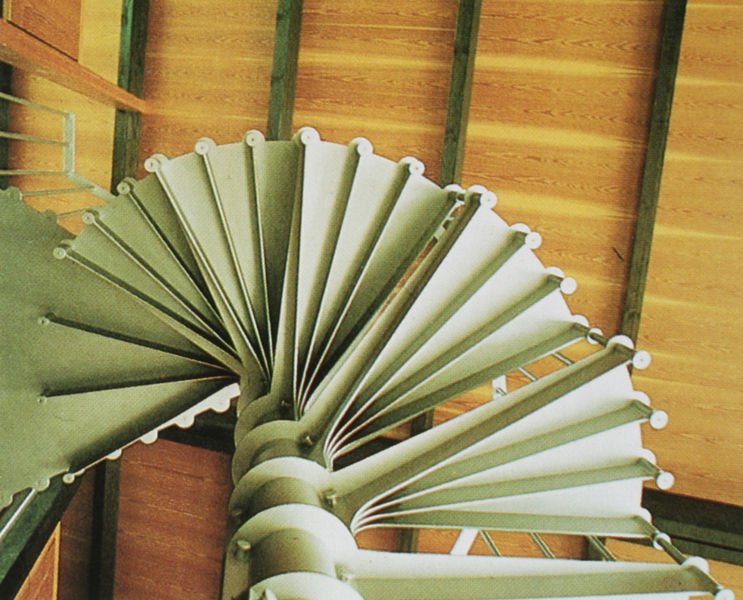
Titel: Spindeltreppe "Quickstep" ,
Untersicht
Künstler: Thomas Herzog
Standort: Regensburg
Institution: Wohnhaus Burghardt
Schlagwörter: weiß, gelb, grün, ocker, braun, holz, orange, blick, dach, beige, fächer, decke, stab, treppe, streifen, metall, balken, geländer, stufen, nieten, foto, fotografie, photographie, ringe, balustrade, rippen, kreise, holzdecke, photo, farbfoto, untersicht, ständer, wendeltreppe, aufnahme, latte, spindel, pfetten, froschperspektive, first, metalle, froschperpektive